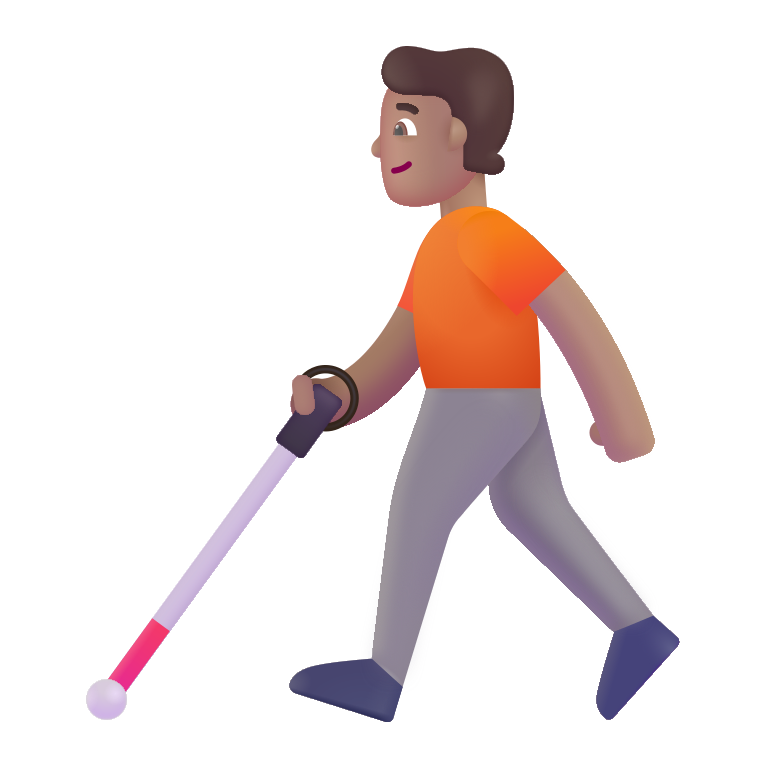
person with white cane color